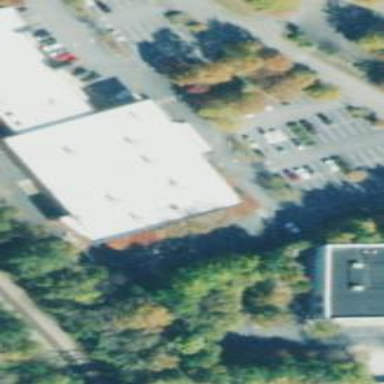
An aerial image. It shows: Retail building.